Question:
Check 3 screenshots here first.
Screenshot 1 : Subject is UITextview field. When I tap on subject text field normal keyboard will come. There is no problem here now.
Screenshot 2 : Priority is UITextfield view. Here I use UIActionsheet Picker view. When I click on Priority textfield picker will appear as shown in screenshot. This is also working fine.
: When I click Priority textfield directly from Subject textview by scrolling without using done button or next button from keyboard. Then following issue is arriving.
or when I move UITextview to other any other Text Field like in Help Topic Text Field or Source Text Field (In this text field UIActionsheet is used.) same problem is arriving.
See screenshot number 3.
here, keyboard and UIActionsheet both are appearing. Here keyboard is not hiding, it is still appearing. It will not appear here, when I move here UITextView to next Text Field i.e in UIActionsheet picker, it has show Picker VIew only.
What is the problem I am not getting. Anybody please tell me solution for that.
Here is some code for that,
'''
@interface EditDetailTableViewController ()
{
NSNumber *help_topic_id;
NSNumber *priority_id;
NSMutableArray * pri_idArray;
NSMutableArray * helpTopic_idArray;
}
- (void)helpTopicWasSelected:(NSNumber *)selectedIndex element:(id)element;
- (void)priorityWasSelected:(NSNumber *)selectedIndex element:(id)element
- (void)actionPickerCancelled:(id)sender;
@end
@implementation EditDetailTableViewController
- (void)viewDidLoad {
[super viewDidLoad];
help_topic_id=[[NSNumber alloc]init];
priority_id=[[NSNumber alloc]init];
}
-(void)removeKeyBoard
{
[self.subjectTextView resignFirstResponder];
}
- (IBAction)priorityClicked:(id)sender {
[_priorityTextField resignFirstResponder];
if (!_priorityArray||![_priorityArray count]) {
_priorityTextField.text=NSLocalizedString(@"Not Available",nil);
priority_id=0;
}else{
[ActionSheetStringPicker showPickerWithTitle:@"Select Priority" rows:_priorityArray initialSelection:0 target:self successAction:@selector(priorityWasSelected:element:) cancelAction:@selector(actionPickerCancelled:) origin:sender];
}
}
- (IBAction)helpTopicClicked:(id)sender {
[_helpTopicTextField resignFirstResponder];
if (!_helptopicsArray||!_helptopicsArray.count) {
_helpTopicTextField.text=NSLocalizedString(@"Not Available",nil);
help_topic_id=0;
}else{
[ActionSheetStringPicker showPickerWithTitle:@"Select Helptopic" rows:_helptopicsArray initialSelection:0 target:self successAction:@selector(helpTopicWasSelected:element:) cancelAction:@selector(actionPickerCancelled:) origin:sender];
}
}
- (void)priorityWasSelected:(NSNumber *)selectedIndex element:(id)element {
priority_id=(pri_idArray)[(NSUInteger) [selectedIndex intValue]];
//self.selectedIndex = [selectedIndex intValue];
//may have originated from textField or barButtonItem, use an IBOutlet instead of element
self.priorityTextField.text = (_priorityArray)[(NSUInteger) [selectedIndex intValue]];
}
- (void)helpTopicWasSelected:(NSNumber *)selectedIndex element:(id)element {
help_topic_id=(helpTopic_idArray)[(NSUInteger) [selectedIndex intValue]];
// self.selectedIndex = [selectedIndex intValue];
//may have originated from textField or barButtonItem, use an IBOutlet instead of element
self.helpTopicTextField.text = (_helptopicsArray)[(NSUInteger) [selectedIndex intValue]];
}
#pragma mark - UITextFieldDelegate
- (void)textFieldDidBeginEditing:(UITextField *)textField {
if (textField.tag==1) {
[_priorityTextField resignFirstResponder];
_priorityTextField.tintColor = [UIColor clearColor];
if (!_priorityArray||![_priorityArray count]) {
_priorityTextField.text=NSLocalizedString(@"Not Available",nil);
priority_id=0;
}else{
[ActionSheetStringPicker showPickerWithTitle:@"Select Priority" rows:_priorityArray initialSelection:0 target:self successAction:@selector(priorityWasSelected:element:) cancelAction:@selector(actionPickerCancelled:) origin:self.view];
}
// return NO;
}else if(textField.tag==2){
//[_subjectTextField resignFirstResponder];
[_helpTopicTextField resignFirstResponder];
_helpTopicTextField.tintColor = [UIColor clearColor];
if (!_helptopicsArray||!_helptopicsArray.count) {
_helpTopicTextField.text=NSLocalizedString(@"Not Available",nil);
help_topic_id=0;
}else{
[ActionSheetStringPicker showPickerWithTitle:@"Select Helptopic" rows:_helptopicsArray initialSelection:0 target:self successAction:@selector(helpTopicWasSelected:element:) cancelAction:@selector(actionPickerCancelled:) origin:self.view];
}
// return NO;
}else{
}
// return YES;
}
-(BOOL)textFieldShouldReturn:(UITextField *)textField
{
[textField resignFirstResponder];
return YES;
}
- (BOOL)textView:(UITextView *)textView shouldChangeTextInRange:(NSRange)range replacementText:(NSString *)text
{
//[textView resignFirstResponder];
if(textView == _subjectTextView)
{
if([text isEqualToString:@" "])
{
if(!textView.text.length)
{
return NO;
}
}
if([textView.text stringByReplacingCharactersInRange:range withString:text].length < textView.text.length)
{
return YES;
}
if([textView.text stringByReplacingCharactersInRange:range withString:text].length >100)
{
return NO;
}
NSCharacterSet *set=[NSCharacterSet characterSetWithCharactersInString:@"abcdefghijklmnopqrstuvwxyzABCDEFGHIJKLMNOPQRSTUVWXYZ1234567890 "];
if([text rangeOfCharacterFromSet:set].location == NSNotFound)
{
return NO;
}
}
return YES;
}
@end
'''
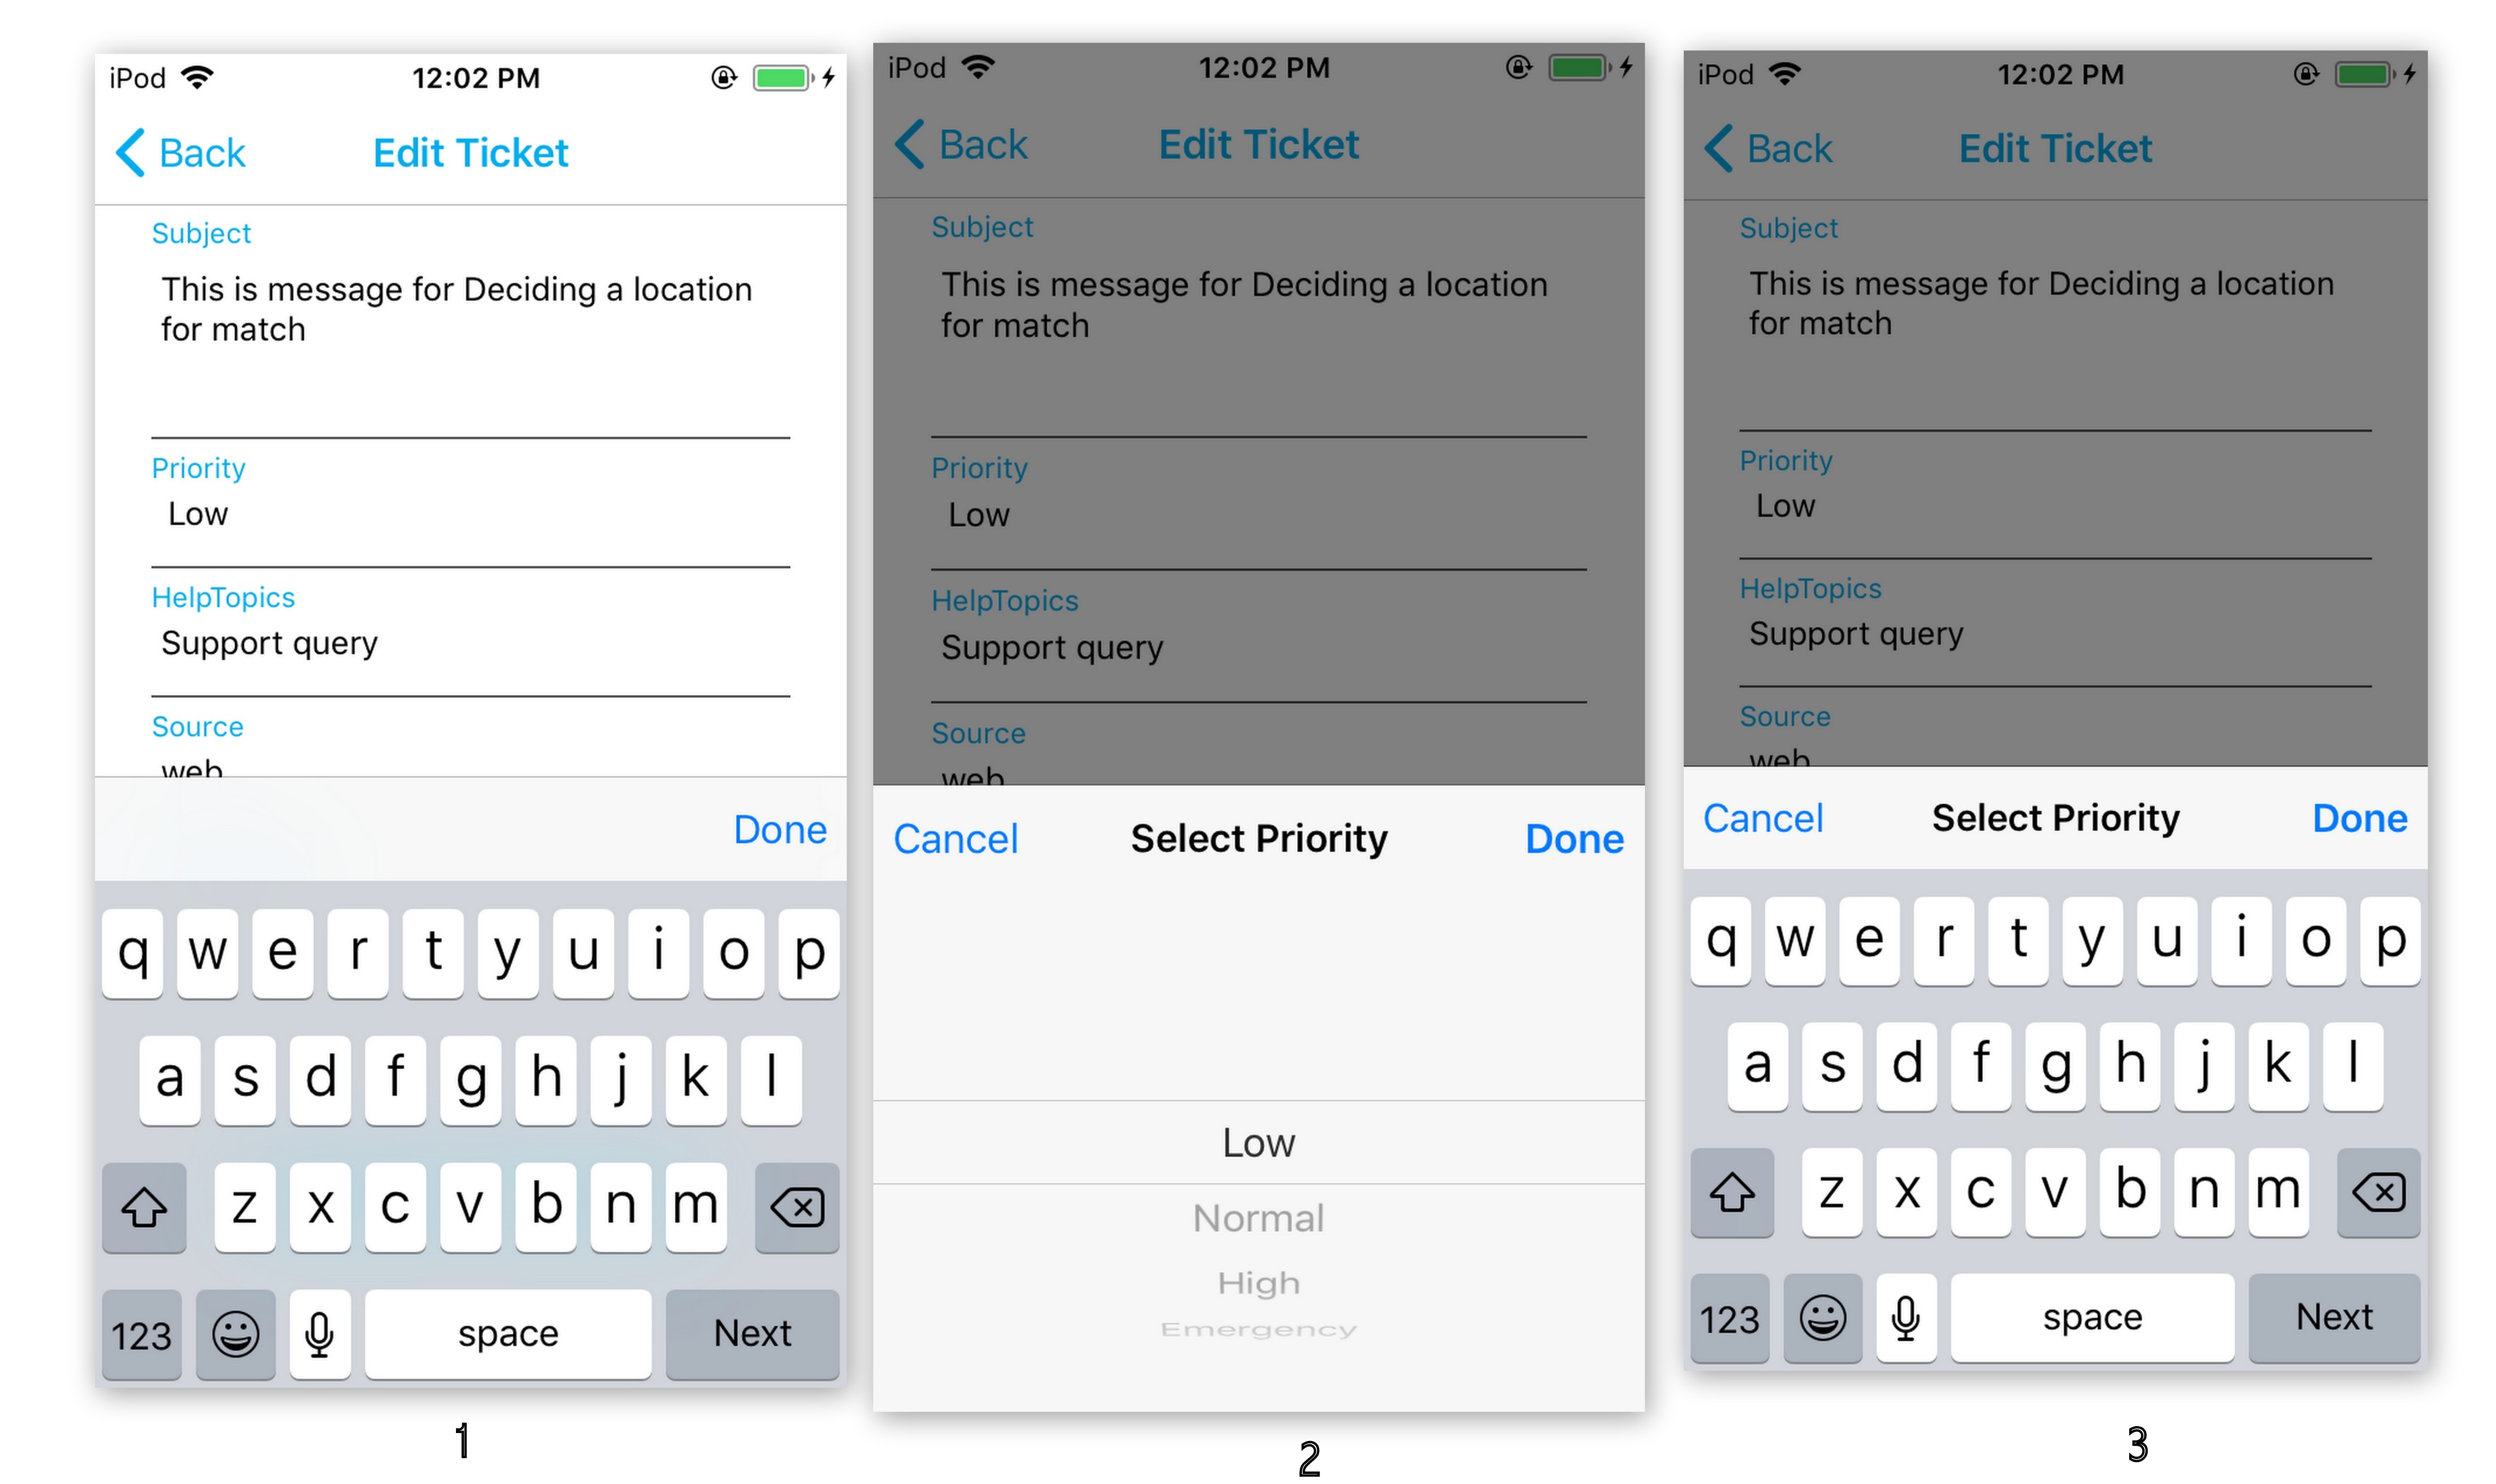
Answer: I think the following 'IBAction' code:
'''
- (IBAction)staffClicked:(id)sender {
[self.view endEditing:YES];
if (!_staffArray||!_staffArray.count) {
_assignTextField.text=NSLocalizedString(@"Not Available",nil);
staff_id=0;
}else{
[ActionSheetStringPicker showPickerWithTitle:NSLocalizedString(@"Select Assignee",nil) rows:_staffArray initialSelection:0 target:self successAction:@selector(staffWasSelected:element:) cancelAction:@selector(actionPickerCancelled:) origin:sender];
}
}
'''
... and the following methods:
'''
- (void)staffWasSelected:(NSNumber *)selectedIndex element:(id)element
{
staff_id=(staff_idArray)[(NSUInteger) [selectedIndex intValue]];
self.assignTextField.text = (_staffArray)[(NSUInteger) [selectedIndex intValue]];
}
- (BOOL)textFieldShouldBeginEditing:(UITextField *)textField {
return NO;
}
'''
... will solve your problem for you.